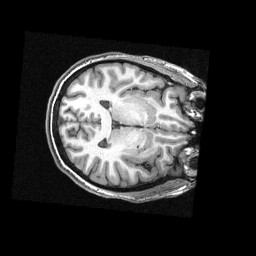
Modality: T1w
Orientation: axial
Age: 26
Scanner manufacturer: siemens
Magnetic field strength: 3 T
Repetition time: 2.3 s
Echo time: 0.00336 s